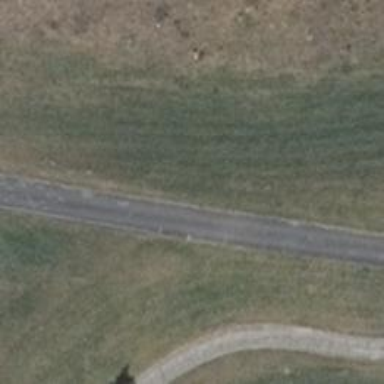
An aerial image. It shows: Paved track with grade 1 tracktype.